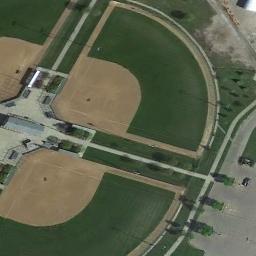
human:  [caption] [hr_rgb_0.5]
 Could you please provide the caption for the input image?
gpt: Three baseball fields are distributed around the two roads .

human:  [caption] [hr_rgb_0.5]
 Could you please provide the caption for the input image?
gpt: There are three baseball diamonds in the grass surrounded by the roads and parking lot .

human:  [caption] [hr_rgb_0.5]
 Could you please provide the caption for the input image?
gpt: A vacant lot is next to three baseball diamonds .

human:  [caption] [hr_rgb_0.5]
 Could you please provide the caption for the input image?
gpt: There are two baseball fields in the picture, One of which is about twice as large as the other .

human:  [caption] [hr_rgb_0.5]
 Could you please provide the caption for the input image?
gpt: Three adjacent baseball diamonds on the lawn and the open area beside .